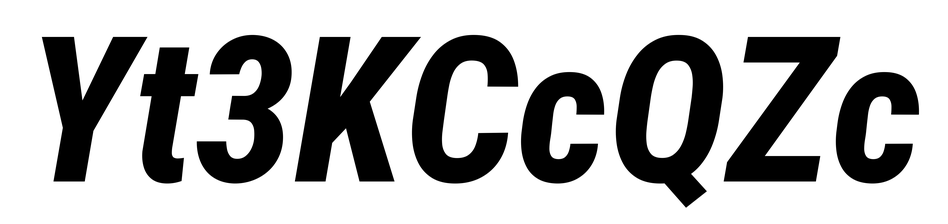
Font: Roboto-Italic_Condensed_ExtraBold_Italic